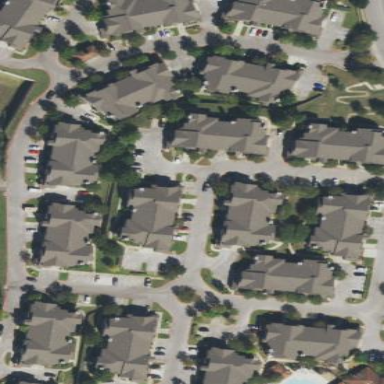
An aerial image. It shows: Residential area with apartments.